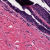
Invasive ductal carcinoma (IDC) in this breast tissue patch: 0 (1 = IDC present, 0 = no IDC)